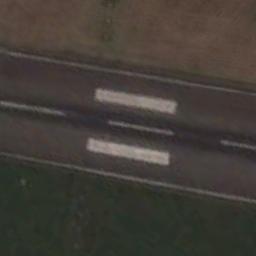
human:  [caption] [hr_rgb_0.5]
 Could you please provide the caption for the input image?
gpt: The runway is between the grass and the bare land .

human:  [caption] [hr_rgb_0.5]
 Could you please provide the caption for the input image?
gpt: There is a green lawn next to the runway, With white dashes of varying thickness on the runway .

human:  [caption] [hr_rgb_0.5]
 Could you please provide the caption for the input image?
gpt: The runway is surrounded by grass .

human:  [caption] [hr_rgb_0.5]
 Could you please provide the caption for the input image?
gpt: The runway with two aiming point markings goes through the lawn .

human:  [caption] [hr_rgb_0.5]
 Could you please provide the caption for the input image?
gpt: There are green lawns beside the runway .